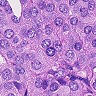
Metastatic tissue present: yes